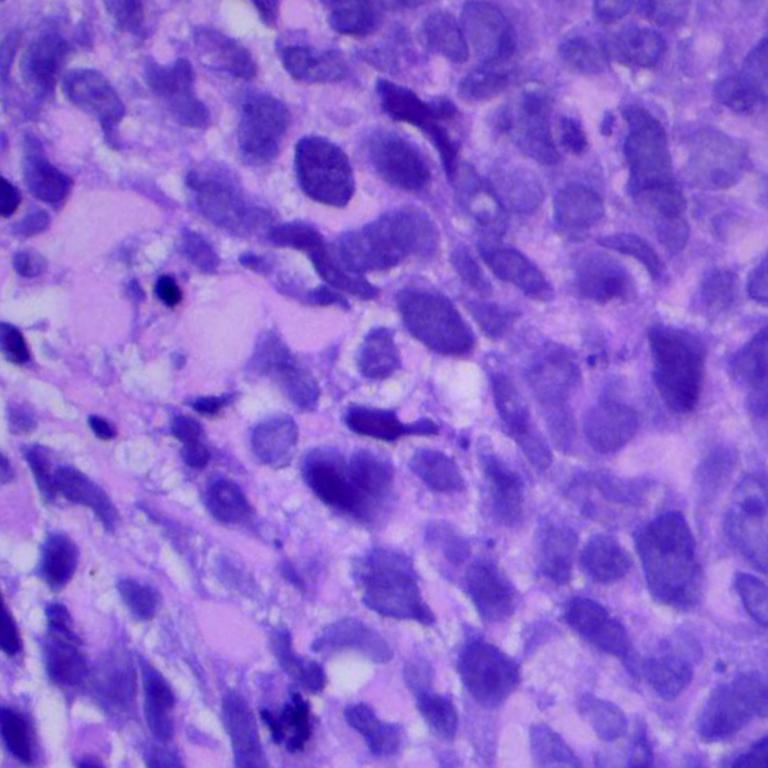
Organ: lung
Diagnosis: squamous carcinomas